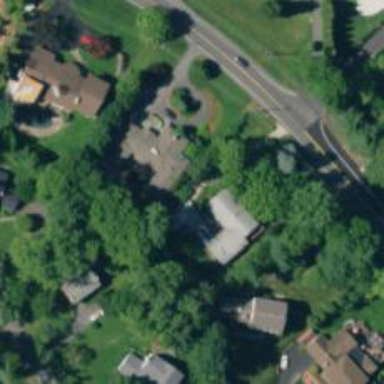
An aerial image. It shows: Driveway.